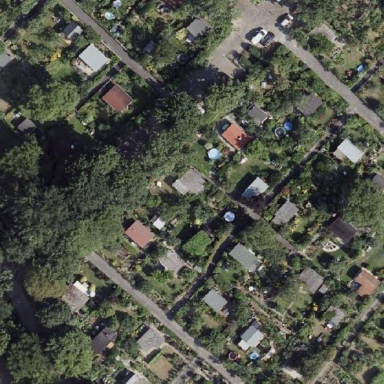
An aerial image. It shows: Area designated for allotments.